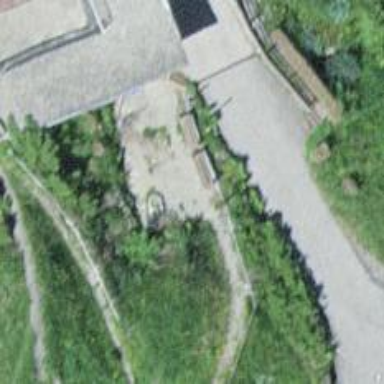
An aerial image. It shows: Red bench.